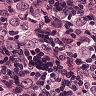
Metastatic tissue present: yes